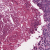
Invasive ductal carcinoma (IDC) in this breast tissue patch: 0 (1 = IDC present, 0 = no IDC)